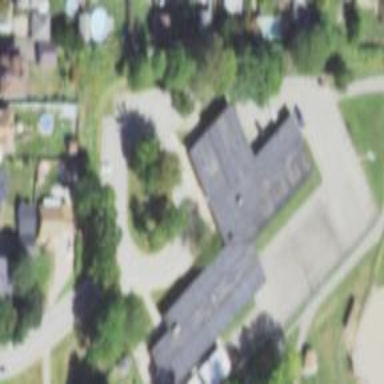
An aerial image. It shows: School building.